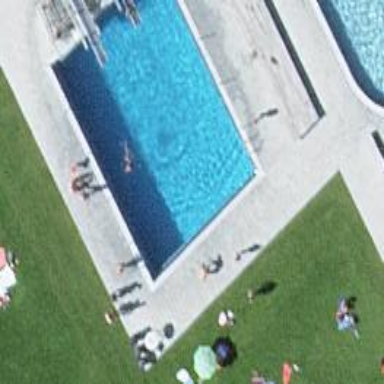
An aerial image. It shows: Swimming pool located in leisure land.